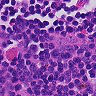
Metastatic tissue present: no